Question: I need to generate a custom menu which has submenu's using list ul from the 'DataTable'
Below is the sample of Database and sample HTML ul list with dummy data.
'''
PID MENU Handler PageLangID ParentID IssueID CatID MenuPosition
----------- -------------------- ------------------------ ----------- ----------- ----------- ----------- ------------
6 Business Category.aspx 1 6 1 16 1
6 Culture Category.aspx 1 6 1 3 1
6 Economy Category.aspx 1 6 1 2 1
6 Finance Category.aspx 1 6 1 19 1
6 Infrastructure Category.aspx 1 6 1 17 1
6 Lifestyle Category.aspx 1 6 1 20 1
6 Others Category.aspx 1 6 1 21 1
6 People Category.aspx 1 6 1 7 1
6 Politics Category.aspx 1 6 1 1 1
6 Sports Category.aspx 1 6 1 4 1
12 1002 Default.aspx 1 12 3 1 1
12 1003 Default.aspx 1 12 4 1 1
12 1006 Default.aspx 1 12 1 1 1
12 1009 Default.aspx 1 12 5 1 1
1 Home Default.aspx 1 0 1 1 10
11 Video Videos.aspx 1 10 1 1 10
2 About Us Page.aspx 1 0 1 1 20
5 Articles Articles.aspx 1 0 1 1 20
6 Categories Category.aspx 1 0
'''
DESIRED HTML OUTPUT
'''
<div id="nav-wrapper">
<ul id="nav" class="dropdown dropdown-linear" >
<li><span class="dir"><a href="./">Home</a></span></li>
<li ><span class="dir"><a href="ultimate.linear.html">About Us</a></span>
<ul >
<li><a href="./">History</a></li>
<li><a href="./">Our Vision</a></li>
<li><a href="./">The Team</a></li>
<li><a href="./">Clients</a></li>
<li><a href="./">Testimonials</a></li>
<li><a href="./">Press</a></li>
<li><a href="./">FAQs</a></li>
</ul>
</li>
<li class="active" ><span class="dir"><a href="ultimate.linear-active.html">Categories</a></span>
<ul>
<li><a href="./">Politics</a></li>
<li><a href="./">Economy</a></li>
<li><a href="./">Finance</a></li>
<li><a href="./">Business</a></li>
<li><a href="./">Group News</a></li>
<li><a href="./">Culture</a></li>
<li><a href="./">Lifestyle</a></li>
<li><a href="./">Sports</a></li>
<li><a href="./">Infrastructure</a></li>
<li><a href="./">Book Review</a></li>
<li><a href="./">Others</a></li>
</ul>
</li>
</ul>
</div>
'''
I don't want to use nested repeater controls. I would appreciate sample code which i can work with.
: This code doesn't work, definitely i am doing something wrong
'''
protected void Page_Load(object sender, EventArgs e)
{
DataSet ds = new DataSet();
ds = DataProvider.Connect_Select(strSql);
DataTable dt = ds.Tables[0];
//dt.Select("ParentID == 0") ;
var s = GenerateUL(dt.Select("ParentID == 0"));
Response.Write(s);
}
private string GenerateUL(var menus)
{
var sb = new StringBuilder();
sb.AppendLine("<ul>");
foreach (var menu in menus)
{
if (menu.Menus.Any())
{
sb.AppendLine("<li>" + menu.Text);
sb.Append(GenerateUL(menu.Menus.AsQueryable()));
sb.AppendLine("</li>");
}
else
sb.AppendLine("<li>" + menu.Text + "</li>");
}
sb.AppendLine("</ul>");
return sb.ToString();
}
'''
It seems to work fine with his data sample but when i use it with my actual data it generate StackOverflowException was unhandled.
Below is the screen shot of the error.

Error is generated when it goes into sort of infinate loop where 'PID=6' My actual data which is show above has 23 records & is result of UNION from different tabel that is the reason i have multiple rows in table where 'PID=6' i am afraid it will also do same where 'pid=12'.
Even if i catch the exception my website still crash due to this ...
'''
protected void Page_Load(object sender, EventArgs e)
{
string strSql = "SELECT DISTINCT PID, MENU, Handler,PageLangID, ParentID,IssueID, CatID,MenuPosition FROM MENUTABLE ";
DataSet ds = new DataSet();
ds = DataProvider.Connect_Select(strSql);
DataTable table = ds.Tables[0];
DataRow[] parentMenus = table.Select("ParentId = 0");
var sb = new StringBuilder();
string unorderedList = GenerateUL(parentMenus, table, sb);
}
private string GenerateUL(DataRow[] menu, DataTable table, StringBuilder sb)
{
sb.AppendLine("<ul>");
try
{
if (menu.Length > 0)
{
foreach (DataRow dr in menu)
{
ctr = ctr + 1;
string handler = dr["Handler"].ToString();
string menuText = dr["MENU"].ToString();
string line = String.Format(@"<li><a href=""{0}"">{1}</a>", handler, menuText);
sb.Append(line);
string pid = dr["PID"].ToString();
DataRow[] subMenu = table.Select(String.Format("ParentId = {0}", pid));
if (subMenu.Length > 0)
{
var subMenuBuilder = new StringBuilder();
sb.Append(GenerateUL(subMenu, table, subMenuBuilder));
}
sb.Append("</li>");
}
}
}
catch (Exception ex)
{
}
sb.Append("</ul>");
return sb.ToString();
}
'''
Update: When i change my query which get me result below then it works fine, but it would be good to make it work on actual data which is shown first in the question.
'''
PID MENU Handler PageLangID ParentID IssueID CatID MenuPosition
----------- -------------------- ------------------------ ----------- ----------- ----------- ----------- ------------
1 Home Default.aspx 1 0 1 1 10
2 About Us Page.aspx 1 0 1 1 20
3 News News.aspx 1 0 1 1 30
5 Articles Articles.aspx 1 0 1 1 20
6 Categories Category.aspx 1 0 1 1 25
'''
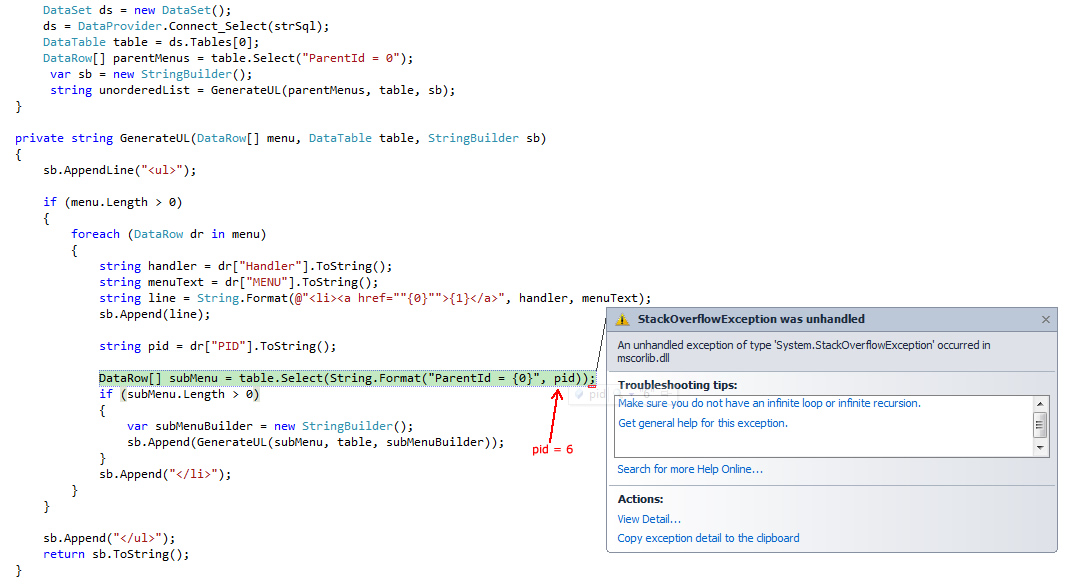
Answer: I've created a slightly simpler table structure on my side as we only need the following columns for the sake of example :
1. PID
2. MENU
3. Handler
4. ParentID
As you can see from this example we have a 3 way deep hierarchy for Product and the rest of the items have no children.

The code below does the following:
1. First gets all items with no parents and starts looping through them
2. Checks whether an item is a parent to any node and gets its children recursively. protected void Page_Load(object sender, EventArgs e)
{
DataSet ds = new DataSet();
ds = DataProvider.Connect_Select("SELECT * FROM Menu");
DataTable table = ds.Tables[0];
DataRow[] parentMenus = table.Select("ParentId = 0");
var sb = new StringBuilder();
string unorderedList = GenerateUL(parentMenus, table,sb);
Response.Write(unorderedList);
}
private string GenerateUL(DataRow[] menu,DataTable table,StringBuilder sb)
{
sb.AppendLine("<ul>");
if (menu.Length > 0)
{
foreach (DataRow dr in menu)
{
string handler = dr["Handler"].ToString();
string menuText = dr["MENU"].ToString();
string line = String.Format(@"<li><a href=""{0}"">{1}</a>",handler,menuText);
sb.Append(line);
string pid = dr["PID"].ToString();
DataRow[]subMenu = table.Select(String.Format("ParentId = {0}", pid));
if (subMenu.Length > 0)
{
var subMenuBuilder = new StringBuilder();
sb.Append(GenerateUL(subMenu, table, subMenuBuilder));
}
sb.Append("</li>");
}
}
sb.Append("</ul>");
return sb.ToString();
}

The problem is that the code constructs the menu based on ParentID's and for ID=6 the ParentID also happens to be 6. So 6 calls 6 and we have an endless loop,great.
Now that we know what the issue is, we can put in a simple check to construct sub menus recursively only if 'ParentId != PID' , here's the updated code:
'''
private string GenerateUL(DataRow[] menu, DataTable table, StringBuilder sb)
{
sb.AppendLine("<ul>");
if (menu.Length > 0)
{
foreach (DataRow dr in menu)
{
string handler = dr["Handler"].ToString();
string menuText = dr["MENU"].ToString();
string line = String.Format(@"<li><a href=""{0}"">{1}</a>", handler, menuText);
sb.Append(line);
string pid = dr["PID"].ToString();
string parentId = dr["ParentId"].ToString();
DataRow[] subMenu = table.Select(String.Format("ParentId = {0}", pid));
if (subMenu.Length > 0 && !pid.Equals(parentId))
{
var subMenuBuilder = new StringBuilder();
sb.Append(GenerateUL(subMenu, table, subMenuBuilder));
}
sb.Append("</li>");
}
}
sb.Append("</ul>");
return sb.ToString();
}
'''
I think the important thing here is to actually understand how this code works by stepping through it in the debugger, that way you'll be able to change if any other issues come up.